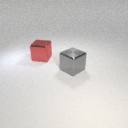
large gray metal cube to the right of large red metal cube